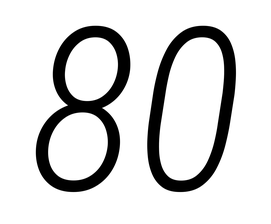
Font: Roboto-Italic_Condensed_Light_Italic